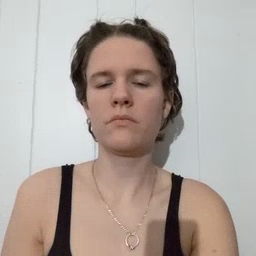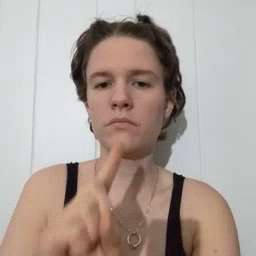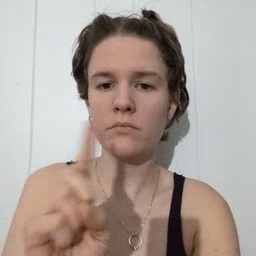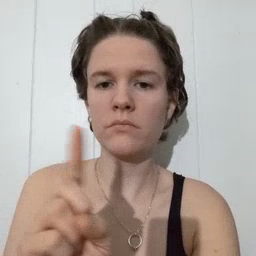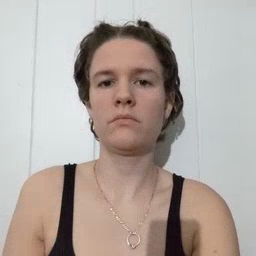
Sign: where